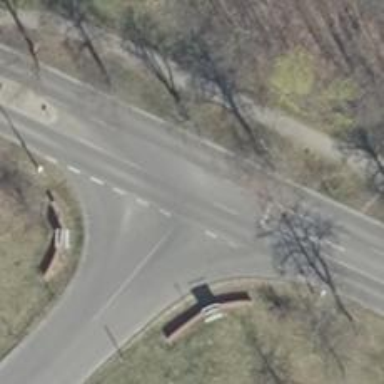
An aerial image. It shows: Secondary road with asphalt surface and lane markings.